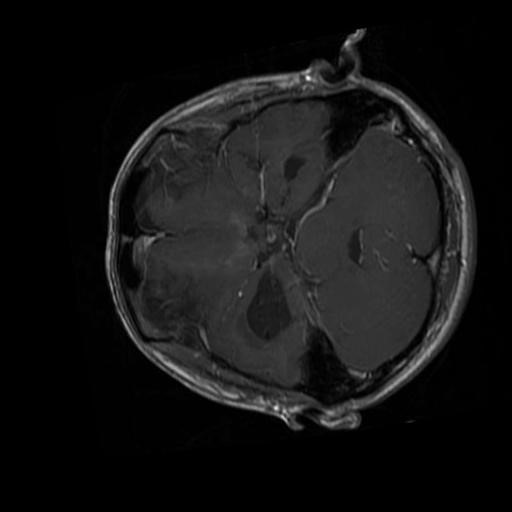
Label: brain_glioma